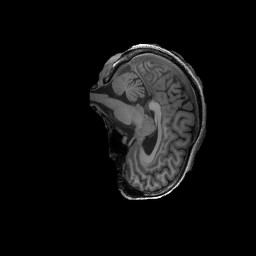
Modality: T1w
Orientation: sagittal
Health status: ill
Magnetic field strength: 3 T